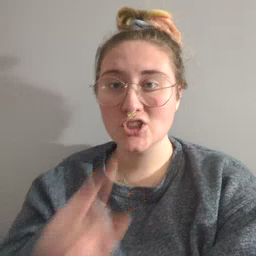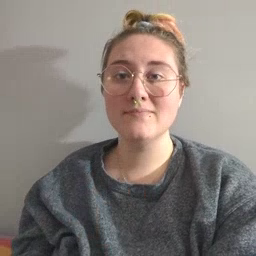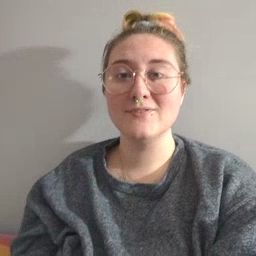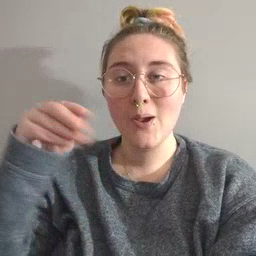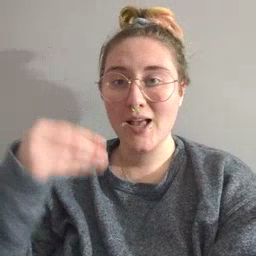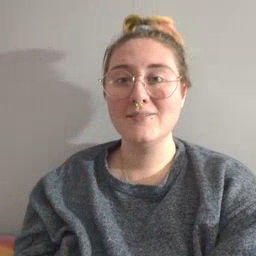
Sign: store